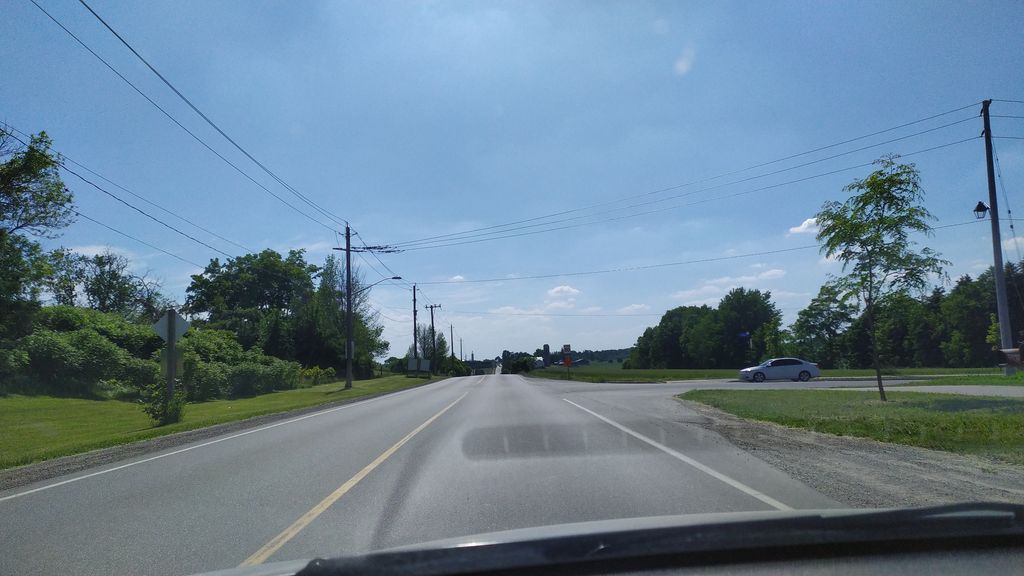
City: kitchener-waterloo